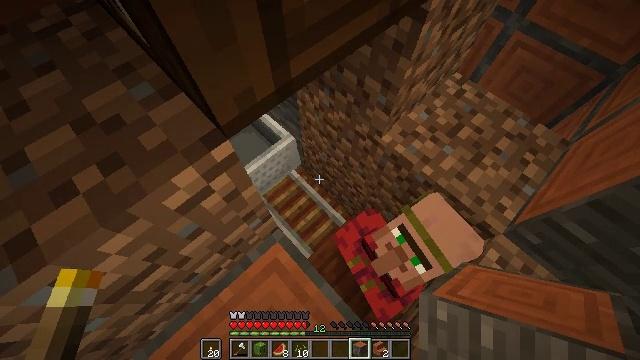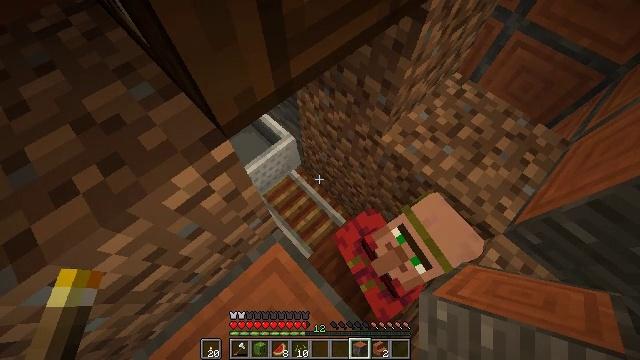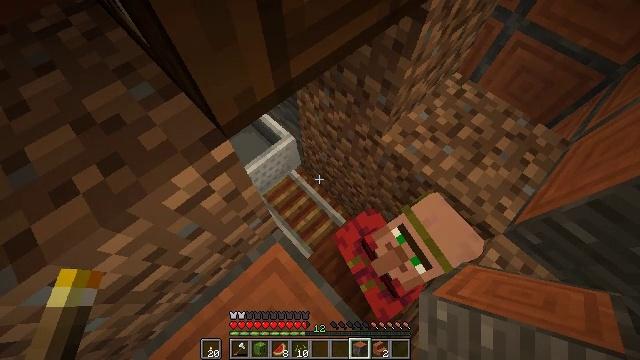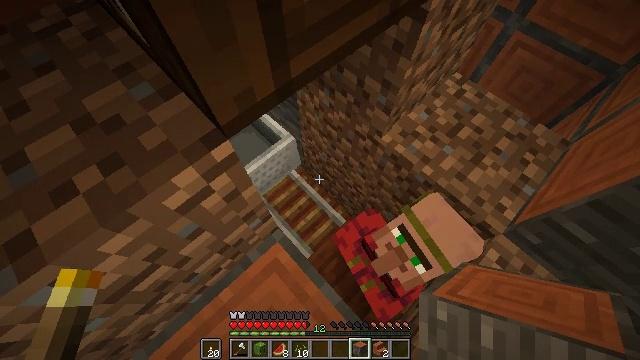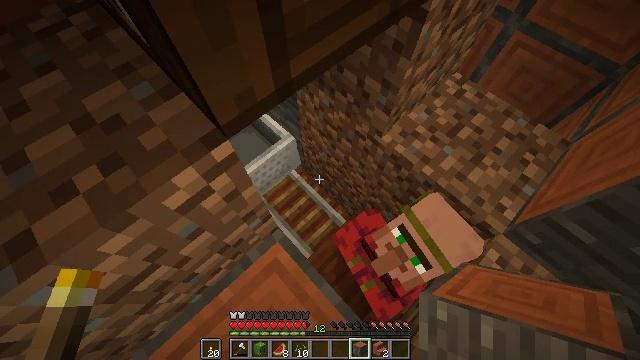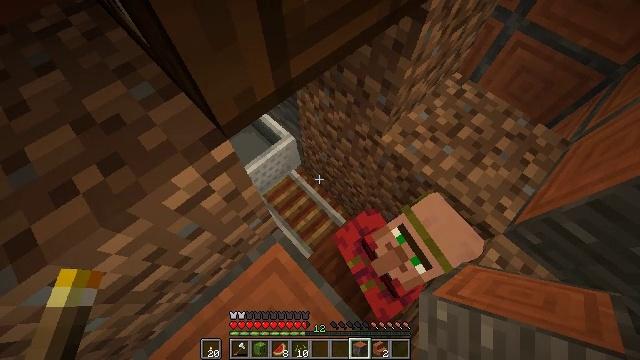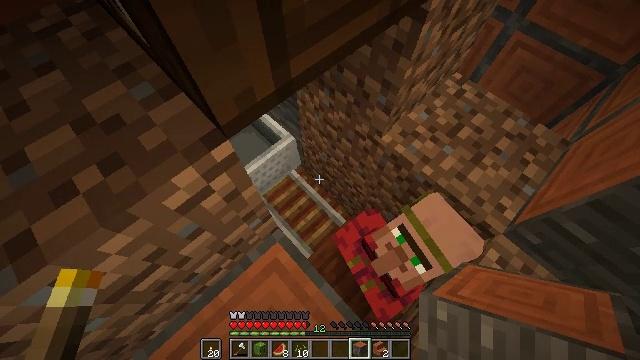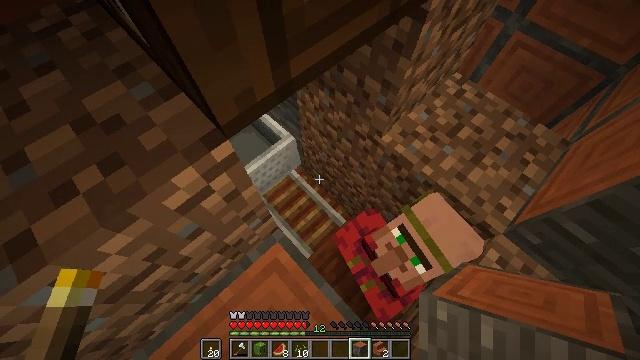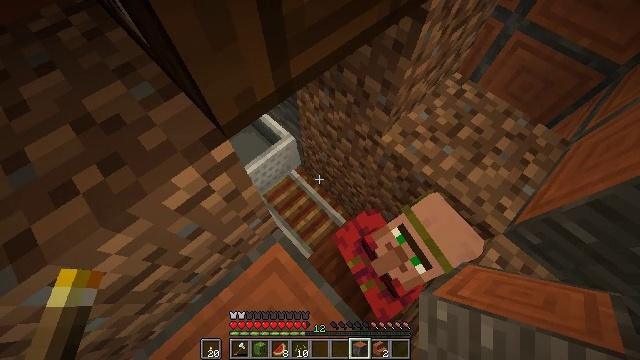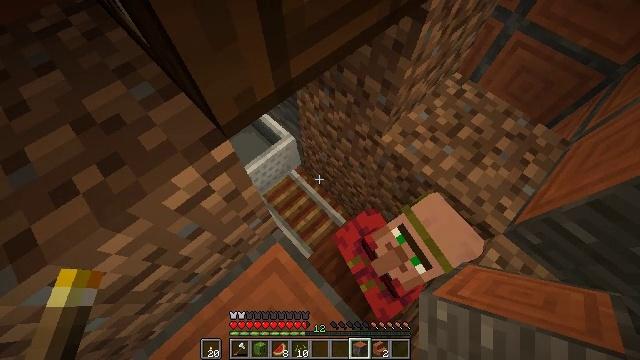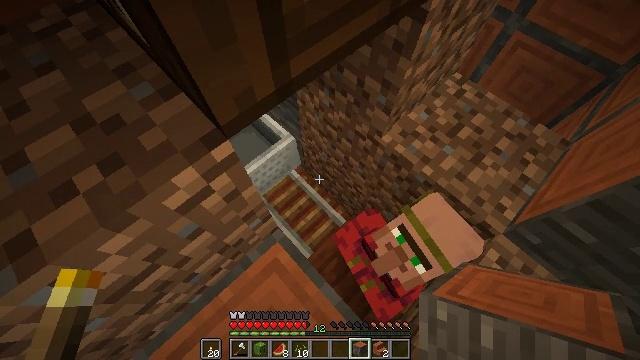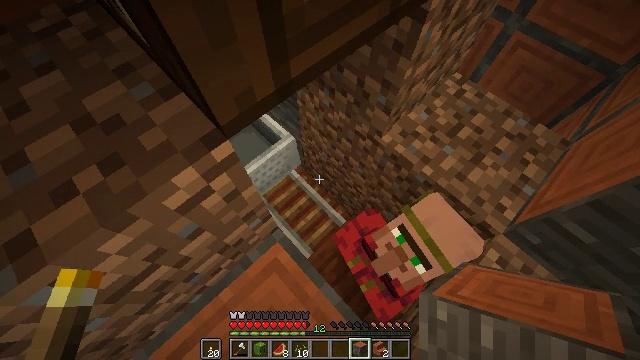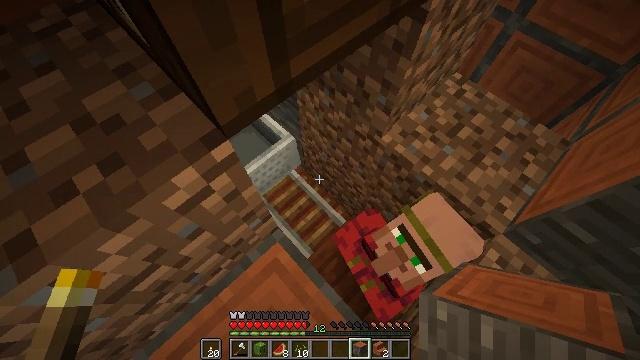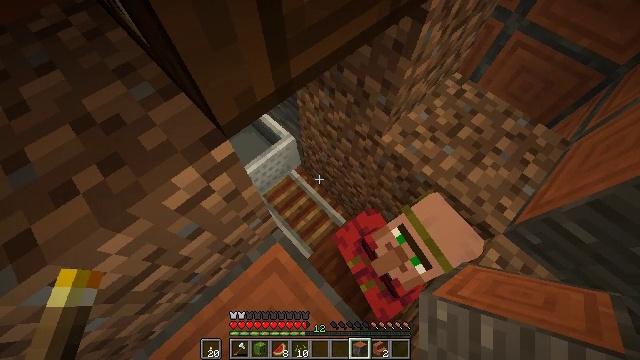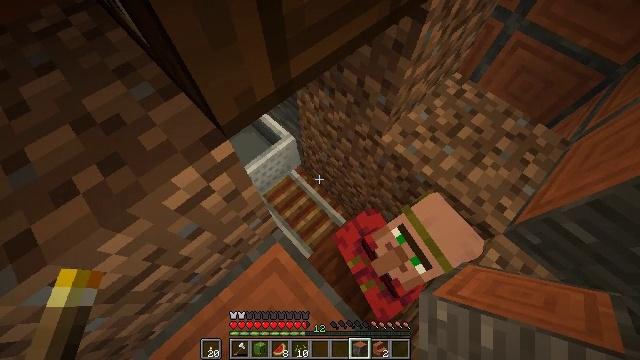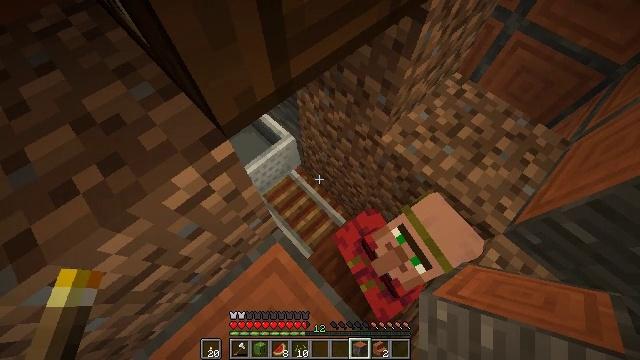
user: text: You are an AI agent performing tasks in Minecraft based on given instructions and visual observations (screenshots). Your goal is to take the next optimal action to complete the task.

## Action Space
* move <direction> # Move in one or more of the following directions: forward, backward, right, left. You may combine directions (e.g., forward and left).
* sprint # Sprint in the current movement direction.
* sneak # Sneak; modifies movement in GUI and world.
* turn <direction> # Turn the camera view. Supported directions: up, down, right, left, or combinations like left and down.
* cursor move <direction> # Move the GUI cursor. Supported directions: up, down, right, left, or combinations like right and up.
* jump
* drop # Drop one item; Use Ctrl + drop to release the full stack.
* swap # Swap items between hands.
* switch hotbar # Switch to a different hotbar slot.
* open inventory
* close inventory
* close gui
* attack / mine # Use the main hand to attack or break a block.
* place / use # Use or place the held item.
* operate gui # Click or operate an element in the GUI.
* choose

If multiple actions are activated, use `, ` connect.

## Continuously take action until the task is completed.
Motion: motion action
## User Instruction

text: Get the cartography table into your inventory.
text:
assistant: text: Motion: no_op
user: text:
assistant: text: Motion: no_op
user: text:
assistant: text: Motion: no_op
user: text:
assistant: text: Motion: no_op
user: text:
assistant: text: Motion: no_op
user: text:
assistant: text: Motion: no_op
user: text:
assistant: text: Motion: no_op
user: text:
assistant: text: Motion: no_op
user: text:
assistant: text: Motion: no_op
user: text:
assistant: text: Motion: no_op
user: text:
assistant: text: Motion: no_op
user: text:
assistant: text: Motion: no_op
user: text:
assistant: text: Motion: no_op
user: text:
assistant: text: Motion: no_op
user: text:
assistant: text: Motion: no_op
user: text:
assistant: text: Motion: no_op
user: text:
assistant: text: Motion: no_op
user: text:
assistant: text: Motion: no_op
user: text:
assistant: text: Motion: no_op
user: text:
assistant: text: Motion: no_op
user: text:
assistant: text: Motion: no_op
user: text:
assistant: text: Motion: no_op
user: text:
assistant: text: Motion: no_op
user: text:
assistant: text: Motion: no_op
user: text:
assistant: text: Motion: no_op
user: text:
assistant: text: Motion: no_op
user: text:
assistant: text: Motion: no_op
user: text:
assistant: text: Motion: no_op
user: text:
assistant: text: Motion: no_op
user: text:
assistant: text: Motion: no_op